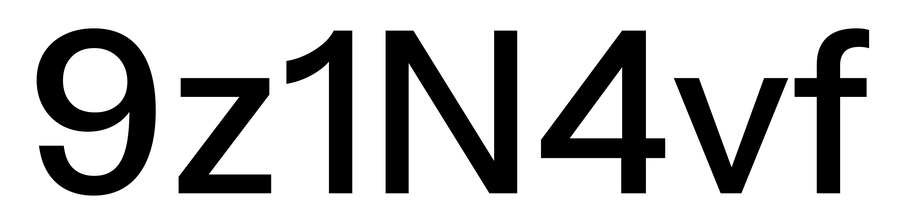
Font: InstrumentSans_Medium